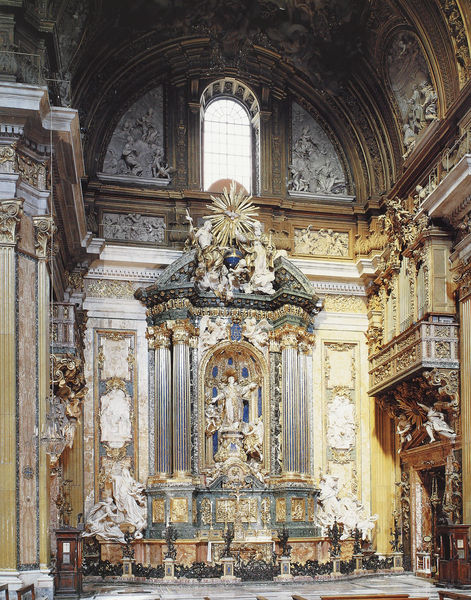
Titel: Ignatius-Altar (hl. Ignatius von Loyola)
Künstler: Andrea Pozzo
Standort: Rom, Il Gesù (EU - I - Latium)
Schlagwörter: blau, fenster, marmor, säule, barock, kirche, gold, statue, fotografie, kreuz, altar, kapitell, jesus, chor, heilige, prunk, jesu, beichtstuhl